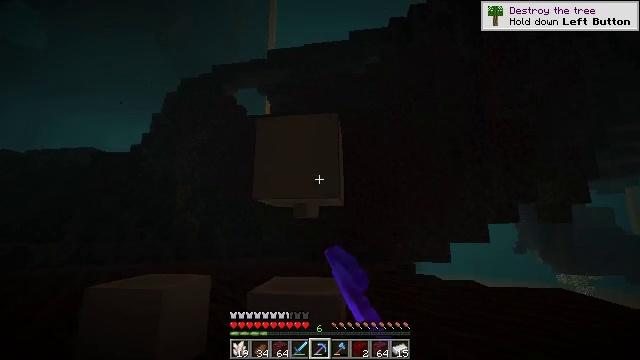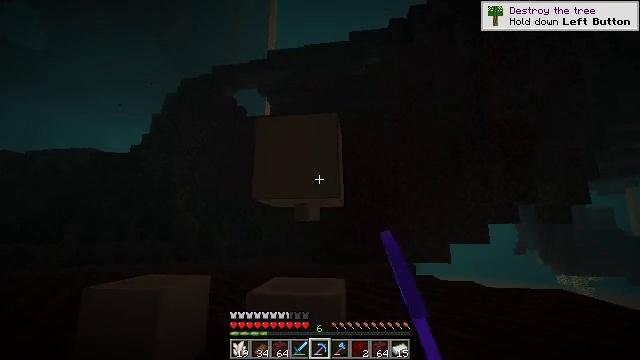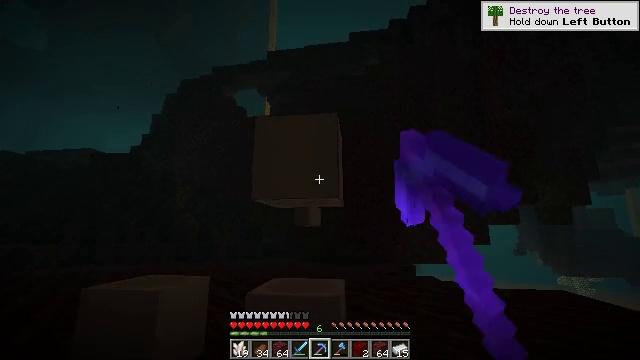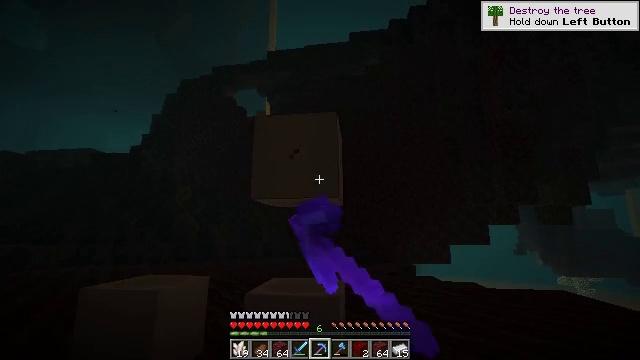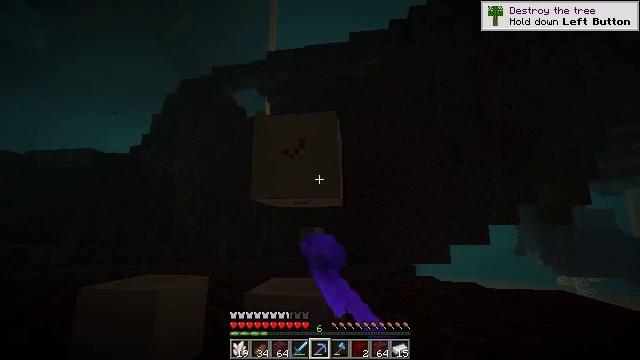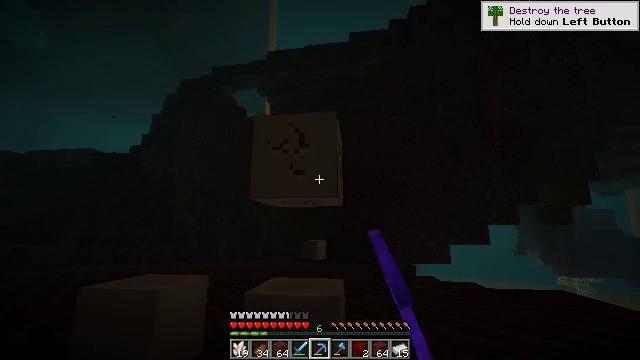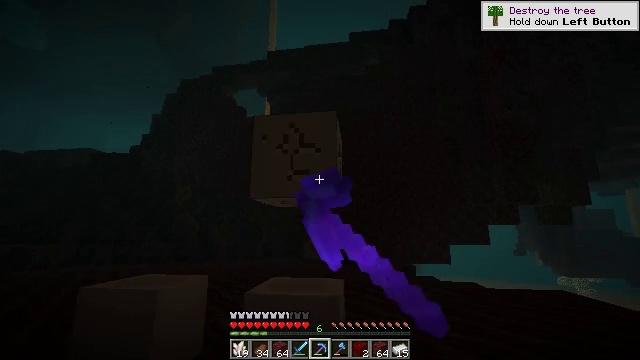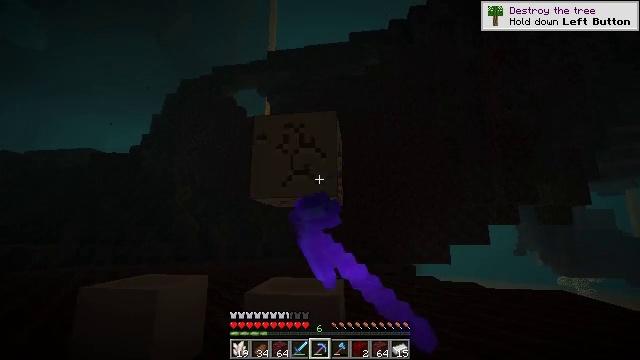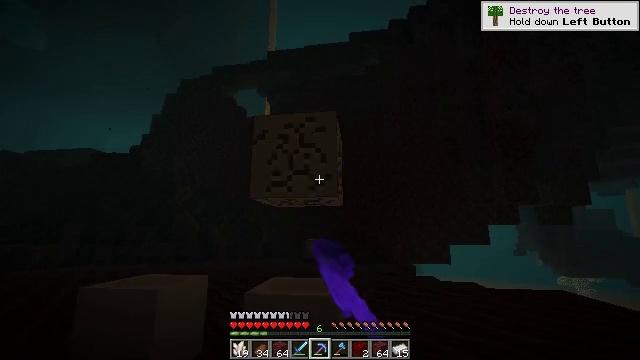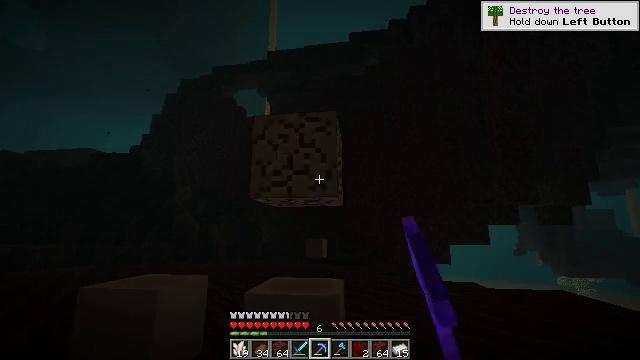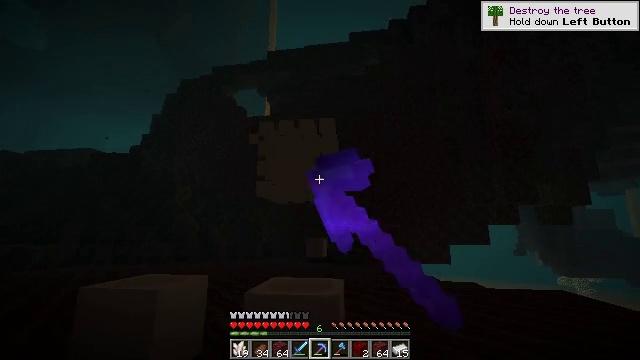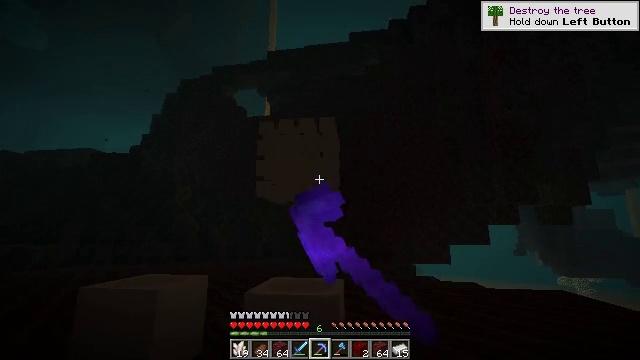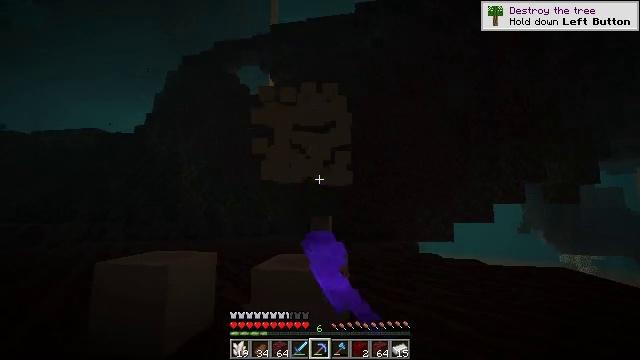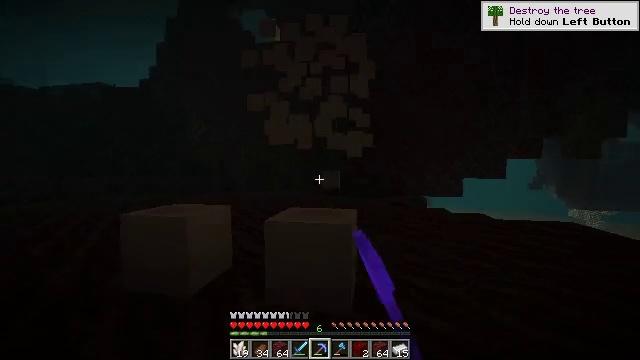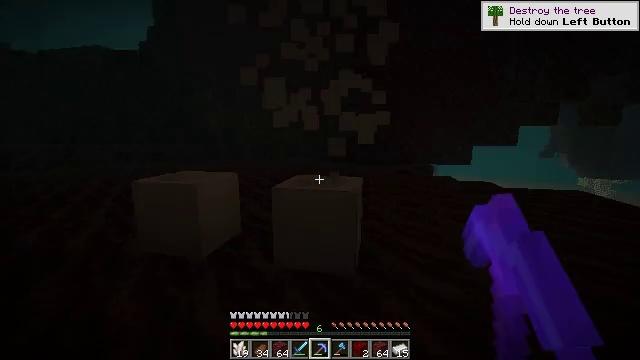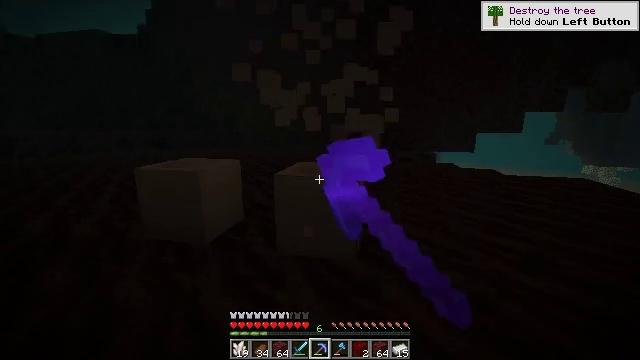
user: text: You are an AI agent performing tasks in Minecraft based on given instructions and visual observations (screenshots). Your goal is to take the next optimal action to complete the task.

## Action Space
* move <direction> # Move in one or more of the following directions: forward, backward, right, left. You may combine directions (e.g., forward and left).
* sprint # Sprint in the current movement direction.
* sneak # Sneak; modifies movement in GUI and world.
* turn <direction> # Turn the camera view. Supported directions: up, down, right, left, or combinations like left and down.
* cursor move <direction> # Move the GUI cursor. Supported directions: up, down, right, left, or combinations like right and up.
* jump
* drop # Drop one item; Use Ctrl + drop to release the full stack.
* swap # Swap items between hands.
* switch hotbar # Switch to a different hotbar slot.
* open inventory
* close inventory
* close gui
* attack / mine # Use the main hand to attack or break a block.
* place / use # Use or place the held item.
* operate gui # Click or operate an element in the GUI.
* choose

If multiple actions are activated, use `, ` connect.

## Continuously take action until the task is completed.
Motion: motion action
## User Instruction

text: Gather bone block for bone meal.
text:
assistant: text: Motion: attack / mine
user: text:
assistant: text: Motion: attack / mine
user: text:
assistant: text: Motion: attack / mine
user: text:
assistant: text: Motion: attack / mine
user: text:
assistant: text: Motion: attack / mine
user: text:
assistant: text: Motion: attack / mine
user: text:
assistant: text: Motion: attack / mine
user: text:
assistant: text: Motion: attack / mine
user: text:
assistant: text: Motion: attack / mine
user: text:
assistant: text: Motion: attack / mine
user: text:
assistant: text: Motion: attack / mine
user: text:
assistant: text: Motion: turn left and down, attack / mine
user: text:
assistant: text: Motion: turn left and down, attack / mine
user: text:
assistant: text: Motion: turn left and down, attack / mine
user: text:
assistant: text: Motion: turn down, attack / mine
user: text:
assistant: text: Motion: turn down, attack / mine
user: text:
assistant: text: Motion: turn down, attack / mine
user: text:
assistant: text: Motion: turn down, attack / mine
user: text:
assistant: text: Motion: attack / mine
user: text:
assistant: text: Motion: attack / mine
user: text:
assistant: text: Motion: attack / mine
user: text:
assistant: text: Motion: attack / mine
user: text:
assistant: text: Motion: attack / mine
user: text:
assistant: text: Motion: attack / mine
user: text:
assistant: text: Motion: attack / mine
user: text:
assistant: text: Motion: attack / mine
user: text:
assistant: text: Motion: attack / mine
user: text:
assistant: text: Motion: attack / mine
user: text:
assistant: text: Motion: attack / mine
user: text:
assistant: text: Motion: move forward, attack / mine